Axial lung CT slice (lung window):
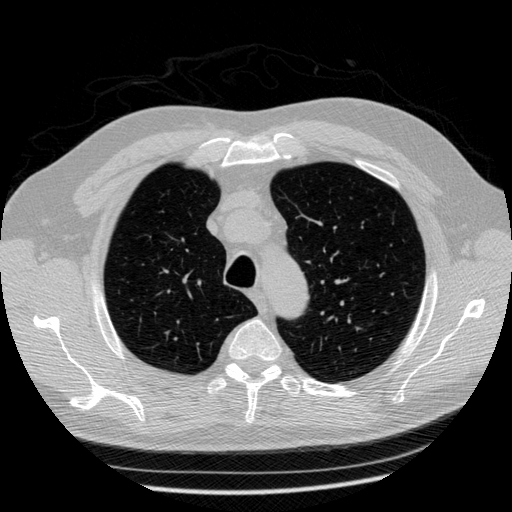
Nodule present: no